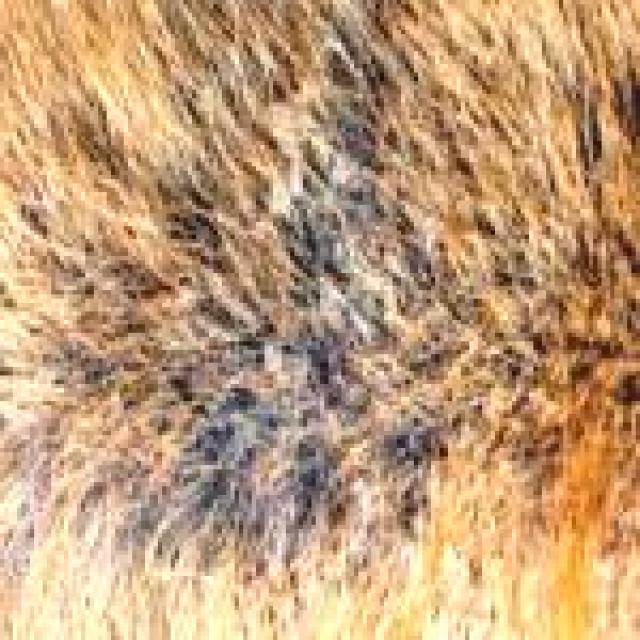
Canine fungal skin infection — characterized by alopecia, scaling, crusting, and circular lesions. Common agents include Malassezia and Candida species.